Field crop: tomato
Growth stage: 1
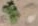
Species: solanum